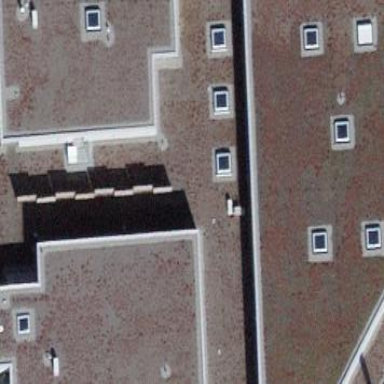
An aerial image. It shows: Office building with flat roof.